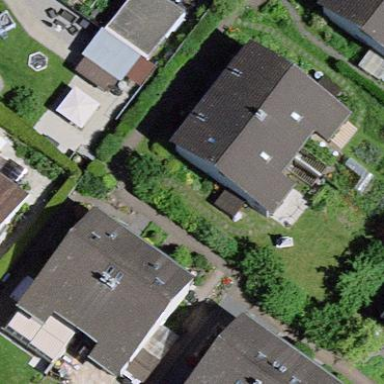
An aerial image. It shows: Semi-detached house.